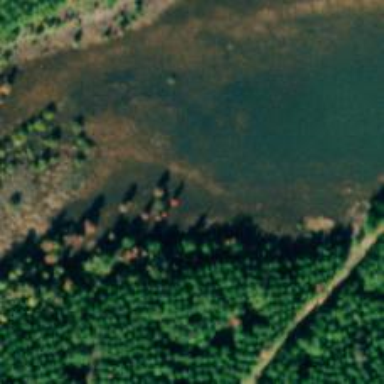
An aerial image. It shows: Reservoir.